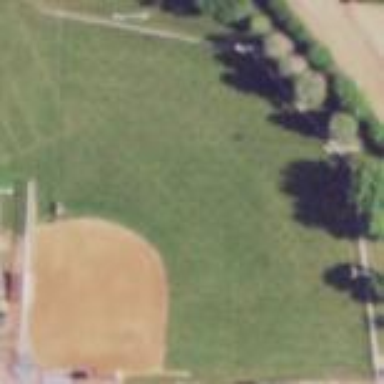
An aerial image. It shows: Baseball pitch for leisure land activities.